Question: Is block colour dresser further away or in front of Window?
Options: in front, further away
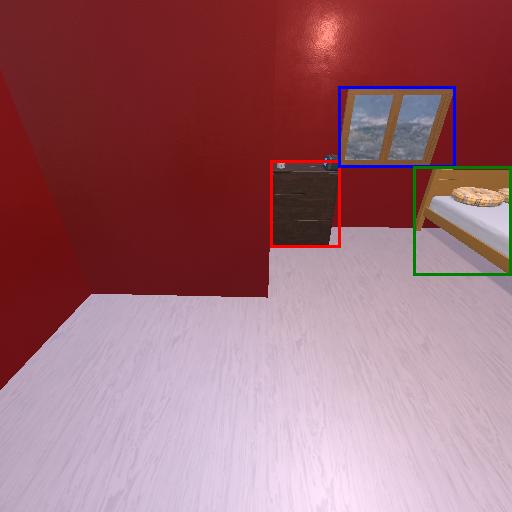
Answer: in front